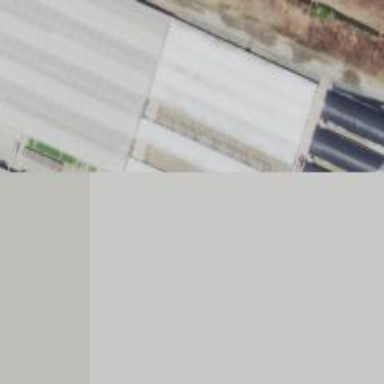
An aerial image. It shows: Greenhouse used for horticulture.